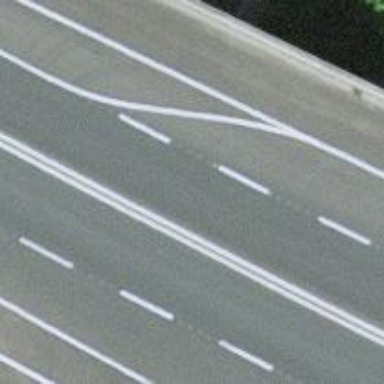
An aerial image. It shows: Bridge with asphalt surface carrying trunk highway.